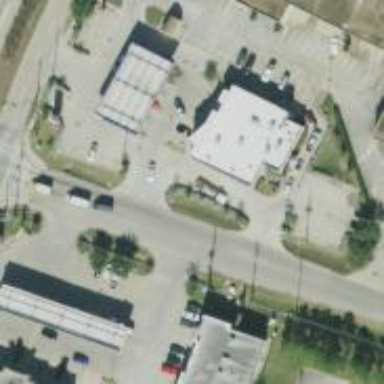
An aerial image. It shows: Convenience shop.